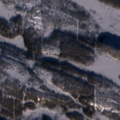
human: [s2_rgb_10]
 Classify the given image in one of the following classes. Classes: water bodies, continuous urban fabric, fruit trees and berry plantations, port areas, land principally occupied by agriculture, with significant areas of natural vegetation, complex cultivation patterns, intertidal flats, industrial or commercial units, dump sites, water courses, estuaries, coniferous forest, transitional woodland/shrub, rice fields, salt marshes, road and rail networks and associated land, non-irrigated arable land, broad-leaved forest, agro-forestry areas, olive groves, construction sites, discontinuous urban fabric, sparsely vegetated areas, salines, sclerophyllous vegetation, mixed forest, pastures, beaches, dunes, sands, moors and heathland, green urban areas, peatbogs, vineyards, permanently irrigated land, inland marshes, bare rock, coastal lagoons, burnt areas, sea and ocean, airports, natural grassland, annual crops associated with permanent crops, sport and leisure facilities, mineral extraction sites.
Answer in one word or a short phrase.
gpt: coniferous forest, peatbogs